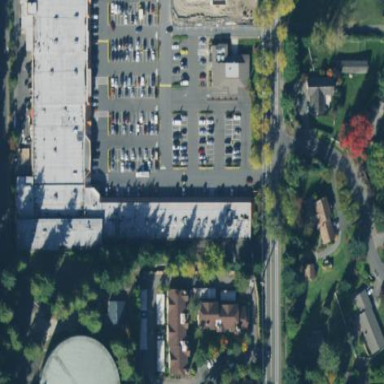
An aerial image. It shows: Retail building.